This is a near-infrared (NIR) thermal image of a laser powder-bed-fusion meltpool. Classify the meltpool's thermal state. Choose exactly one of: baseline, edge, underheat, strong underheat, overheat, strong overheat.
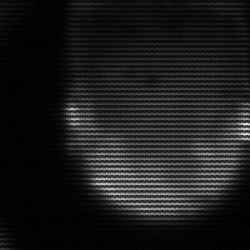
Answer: edge